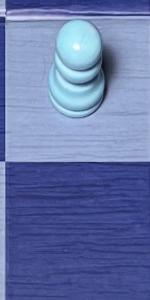
Label: Empty